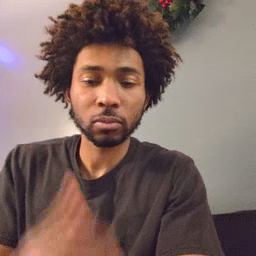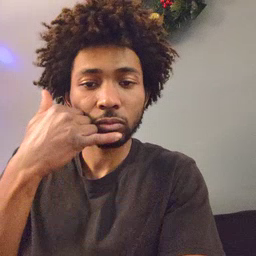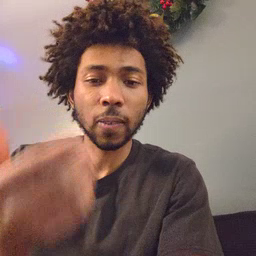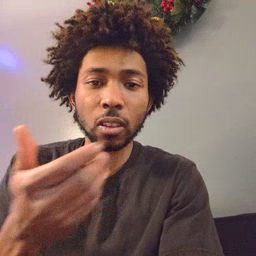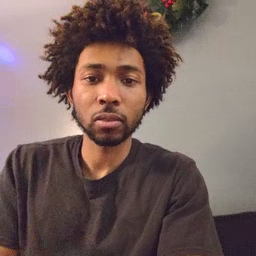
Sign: callonphone